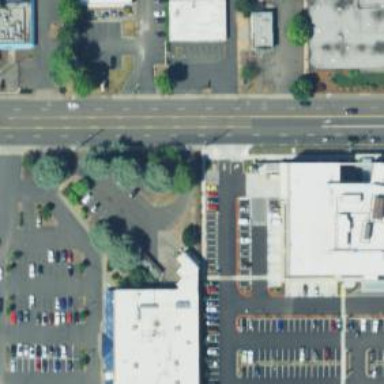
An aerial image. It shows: Parking space is available.